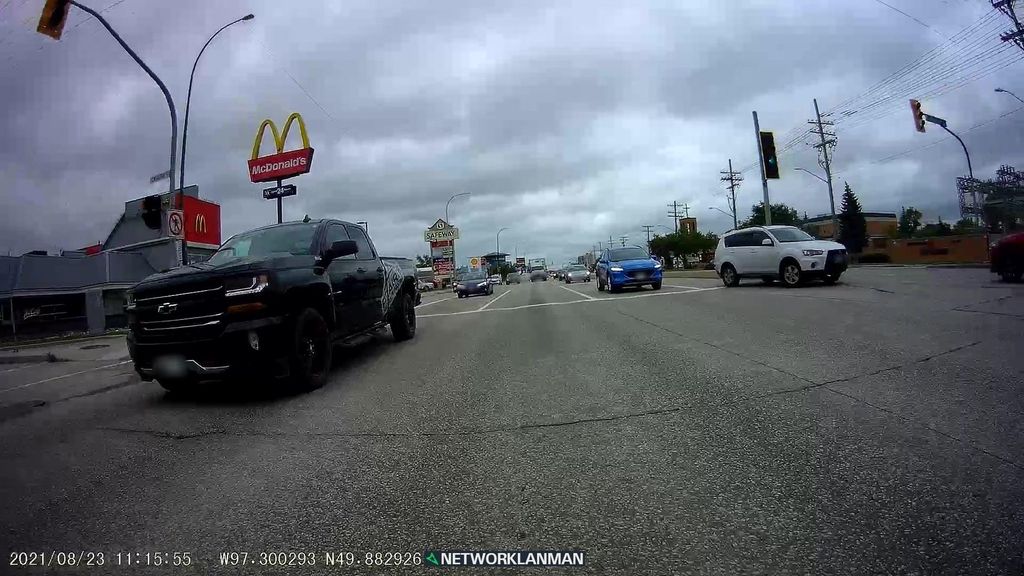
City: winnipeg